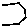
Label: hexagon